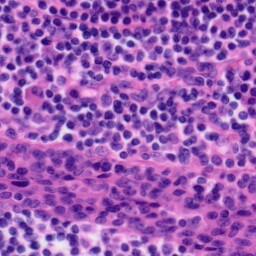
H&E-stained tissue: Tonsil